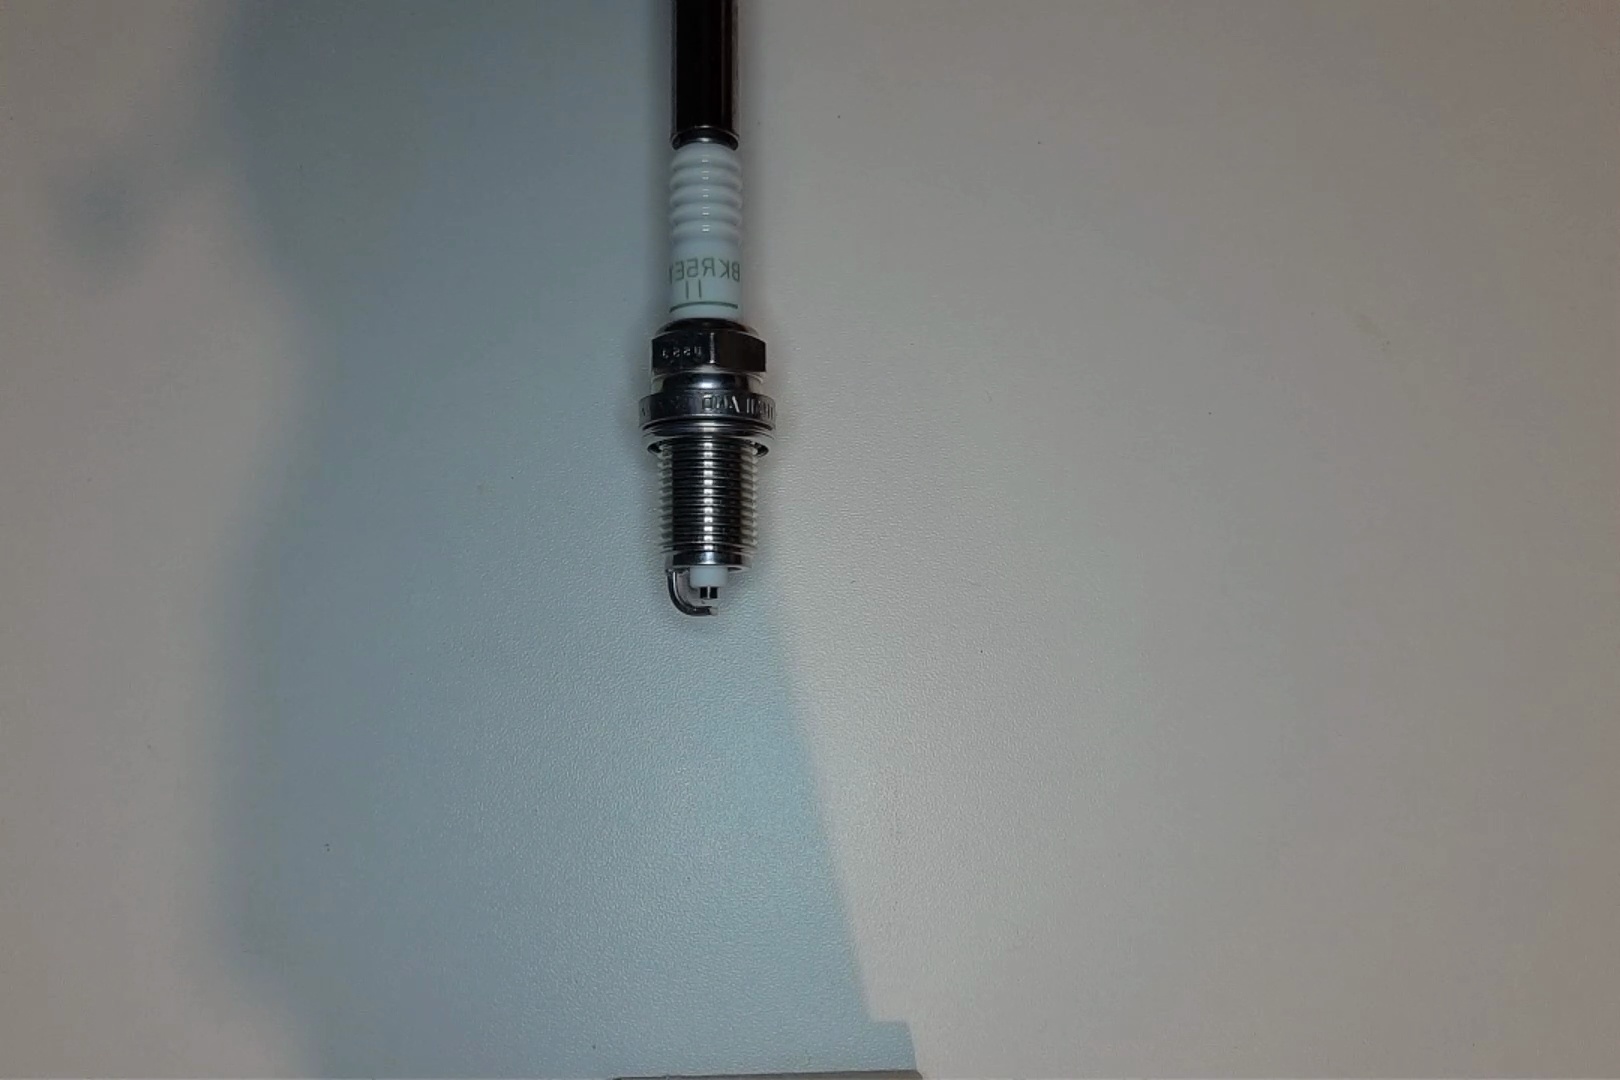
Label: no anomaly